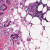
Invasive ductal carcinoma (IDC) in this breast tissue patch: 1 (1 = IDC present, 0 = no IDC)